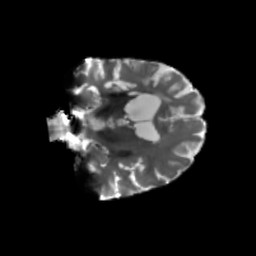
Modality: T2w
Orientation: coronal
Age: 70
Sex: male
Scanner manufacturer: siemens
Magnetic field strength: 3 T
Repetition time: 5.25 s
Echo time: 0.08 s